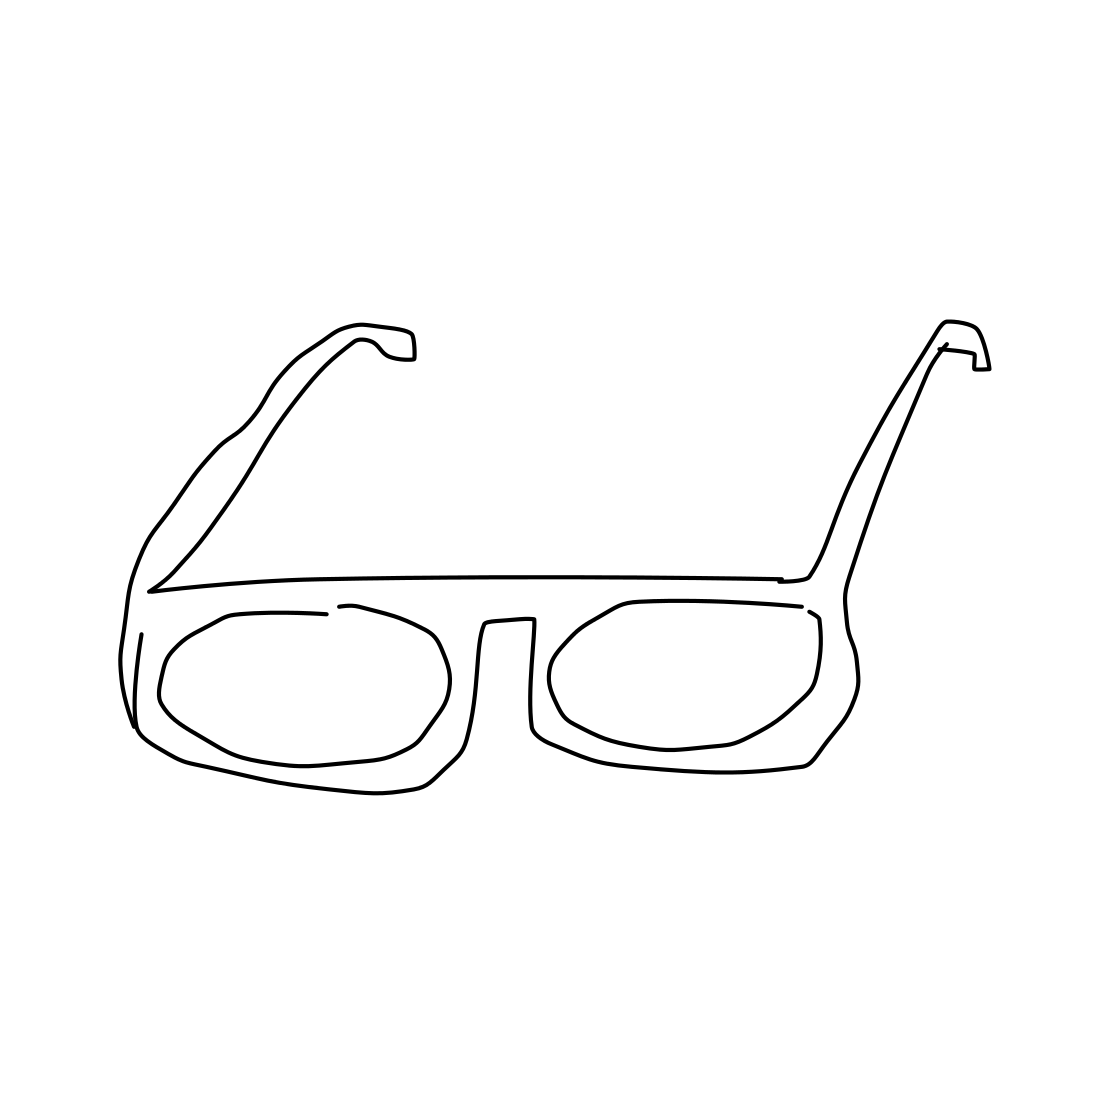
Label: eyeglasses